Brain MRI, t2w sequence, axial 2D slice.
Patient: age 23, sex F, weight 78 kg, height 1.78 m
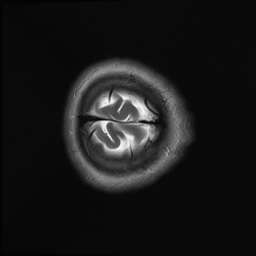